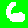
Digit: 6